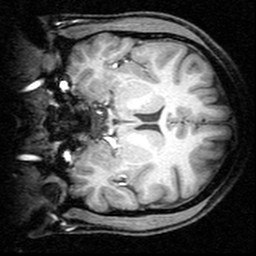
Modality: T1w
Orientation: coronal
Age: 23
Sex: female